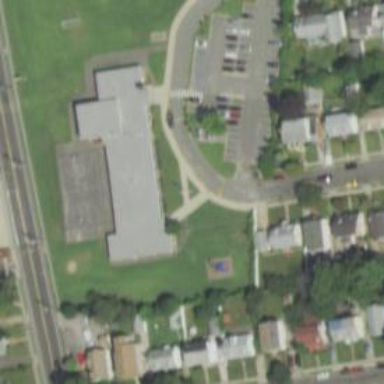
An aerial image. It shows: School.